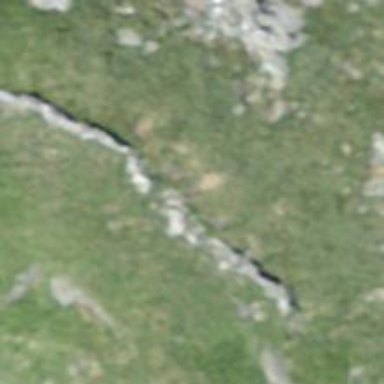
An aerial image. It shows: Wall barrier.